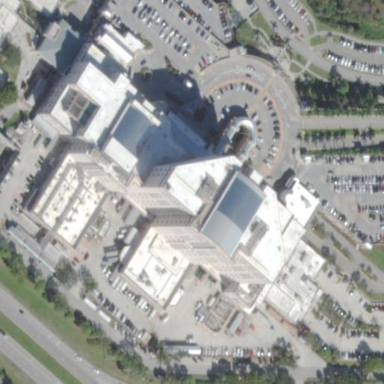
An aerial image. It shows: Hospital building.